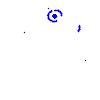
Particle: electron